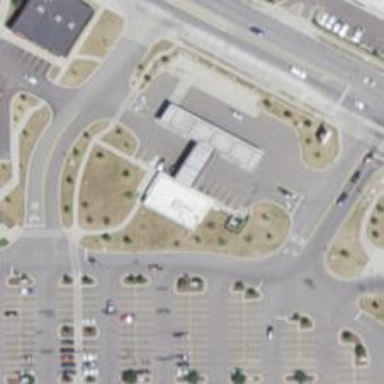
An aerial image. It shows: Convenience shop.